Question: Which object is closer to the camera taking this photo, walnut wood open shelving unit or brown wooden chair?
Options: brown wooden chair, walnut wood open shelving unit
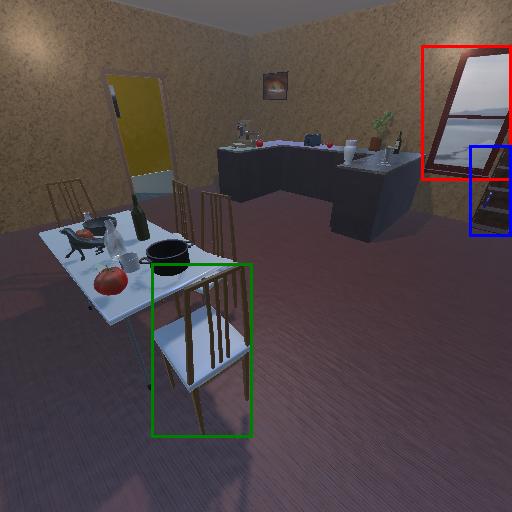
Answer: brown wooden chair